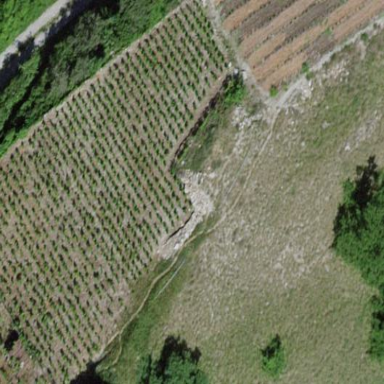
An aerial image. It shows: Vineyard where grapes are grown.